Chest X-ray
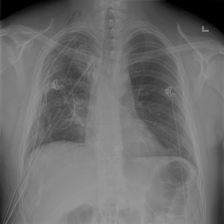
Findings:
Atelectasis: negative
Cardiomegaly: negative
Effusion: negative
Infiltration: negative
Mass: negative
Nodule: negative
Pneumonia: negative
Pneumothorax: negative
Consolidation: negative
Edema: negative
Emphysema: negative
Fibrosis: negative
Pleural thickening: negative
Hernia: negative